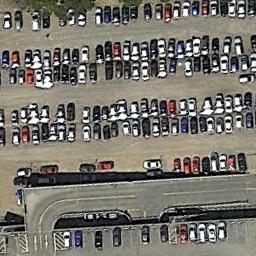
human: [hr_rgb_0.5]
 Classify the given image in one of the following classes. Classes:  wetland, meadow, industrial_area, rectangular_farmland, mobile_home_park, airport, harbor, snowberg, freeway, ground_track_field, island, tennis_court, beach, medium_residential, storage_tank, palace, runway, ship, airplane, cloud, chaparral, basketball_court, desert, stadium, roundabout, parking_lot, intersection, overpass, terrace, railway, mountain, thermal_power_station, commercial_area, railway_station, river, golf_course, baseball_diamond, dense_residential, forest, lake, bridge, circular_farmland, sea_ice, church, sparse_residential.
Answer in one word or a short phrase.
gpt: parking_lot